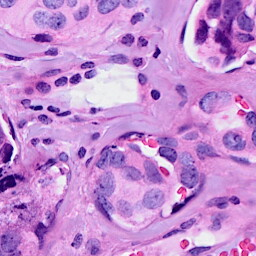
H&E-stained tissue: Breast